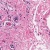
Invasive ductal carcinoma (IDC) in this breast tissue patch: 0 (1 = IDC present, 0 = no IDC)